Question: Hi I have a problem with JPA...
DB:

Java classes (irrelevant fields are ommited):
User:
'''
@Entity
public class User{
@Id
private int iduser;
//bi-directional many-to-one association to UserInfo
@OneToMany(mappedBy="user", cascade= {CascadeType.ALL}, fetch=FetchType.EAGER)
private List<UserInfo> userInfos;
}
'''
UserInfo:
'''
@Entity
@Table(name="user_info")
public class UserInfo {
@Id
@Column(name="iduser_info")
private int iduserInfo;
//bi-directional many-to-one association to User
@ManyToOne
private User user;
}
'''
Currently when I try to do this (again I omitted setting irrelevant fields):
'''
User u = new User();
UserInfo info = new UserInfo();
u.addUserInfo(info);
em.persist(u); // save user
'''
I get this error:
'''
Cannot add or update a child row: a foreign key constraint fails ('webstore'.'user_info', CONSTRAINT 'fk_user_info_user' FOREIGN KEY ('user_iduser') REFERENCES 'user' ('iduser') ON DELETE NO ACTION ON UPDATE NO ACTION)
'''
I have been banging my head all day and I can't figure it out... I have also searched for solutions here but they all suggest that this error shows that I want to enter UserInfo without user_iduser value entered, but even if I add this before persist:
'''
info.setUser(u);
'''
it still doesn't work - is bidirectional mapping even supported with cascading? The desired effect is that User should be inserted and then all the UserInfos in the list after it refering the original User. How can I achieve that?
I don't want to do
'''
SET foreign_key_checks = 0/1;
'''
everytime =(
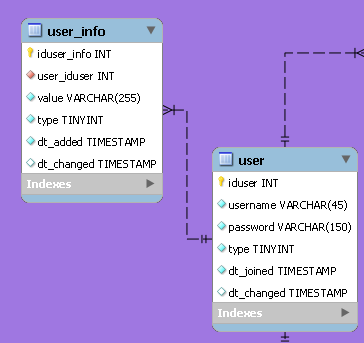
Answer: Try:
'''
@ManyToOne
@JoinColumn(name="user_iduser", nullable=false)
private User user;
'''
Then see if this works. I'm assuming that in 'user_info' table, the 'user_id' field is 'NOT NULL' in your RDBMS. Also, since it's bidirectional, you will have to 'setXXX' on 'UserInfo' and 'User'.
'''
User u = new User();
UserInfo info = new UserInfo();
info.setUser(u);
u.addUserInfo(info);
em.persist(u); // save user
'''
---
Are you sure you're specifying an ID for both 'User' and 'UserInfo'? It looks like the ID is not set hence there is no reference to link 'UserInfo' to 'User'.
If the ID are 'AUTO_INCREMENT', then add the following after '@Id' annotation:
'''
@GeneratedValue(strategy=GenerationType.IDENTITY)
'''